Milling tool wear sample.
Tool blade image: 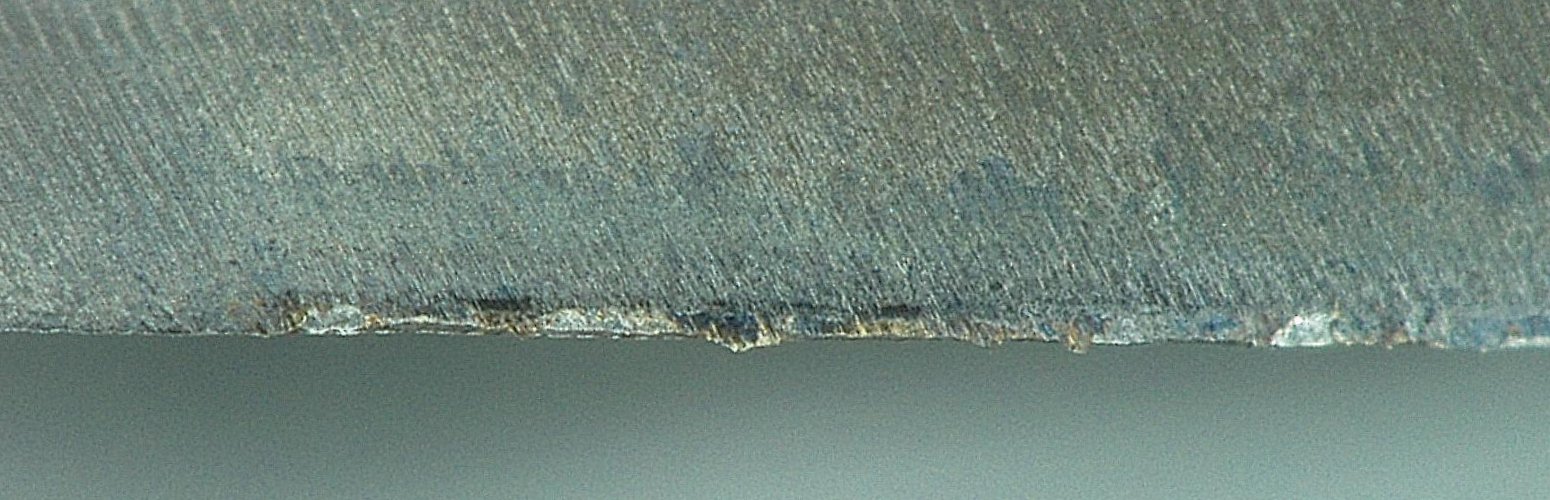
Chip image: 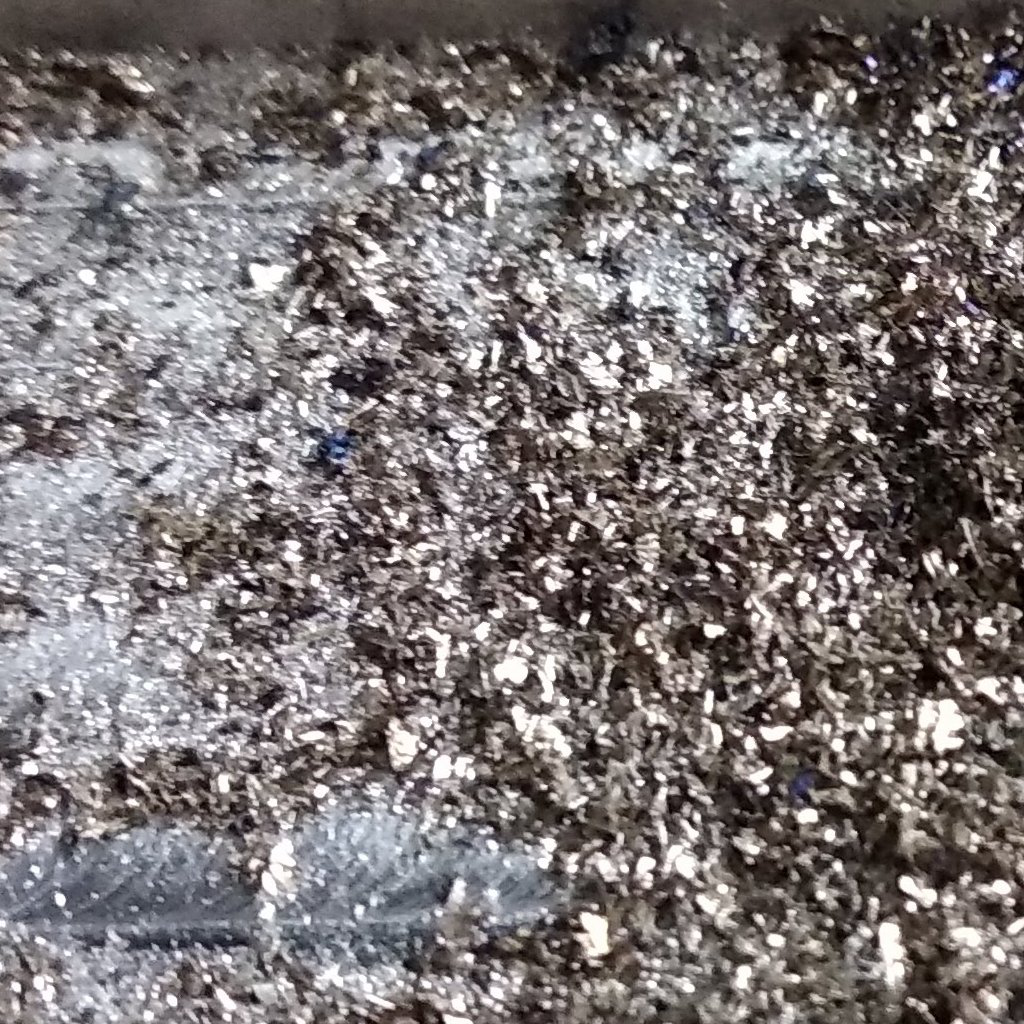
Workpiece image: 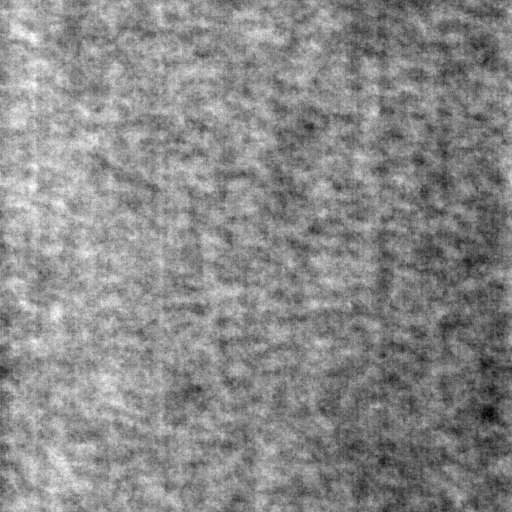
Tool wear state: used
Gaps: 9.9
Flank wear: 106.12
Overhang: 13.68
Force-signal Mel-spectrograms (X, Y, Z axes): 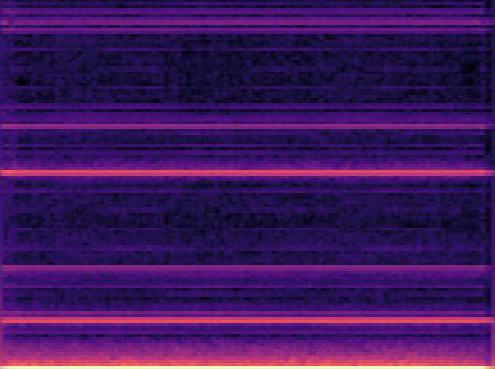 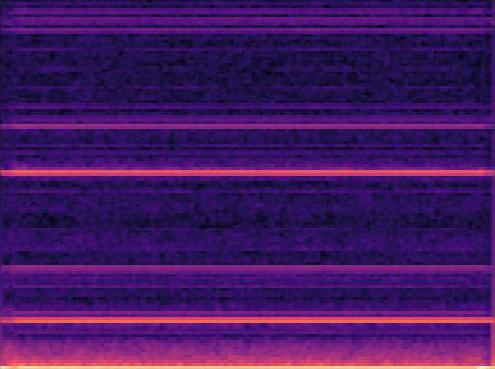 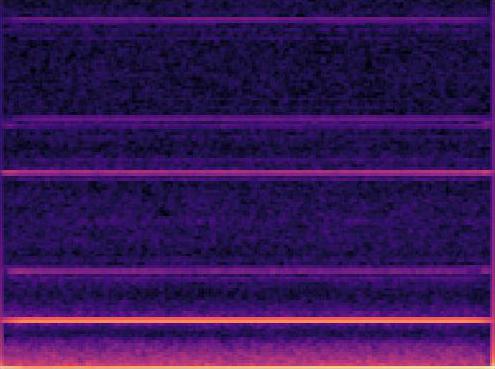
Force-signal scalograms (X, Y, Z axes): 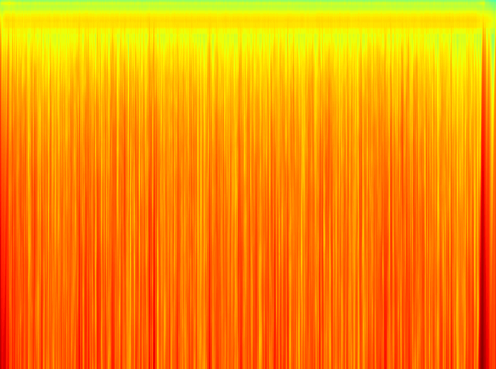 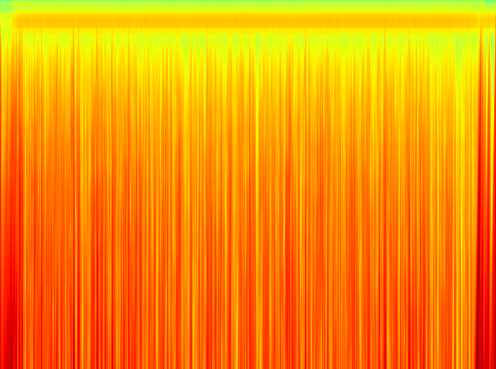 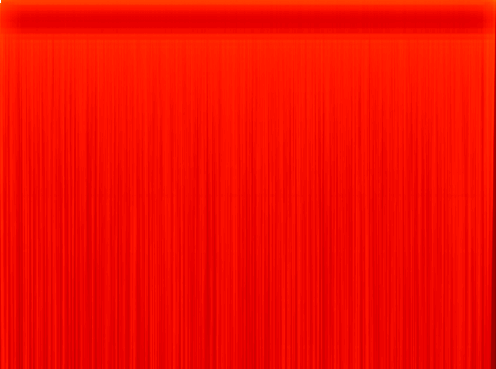
Force phase: steady_state_stabilization_wear